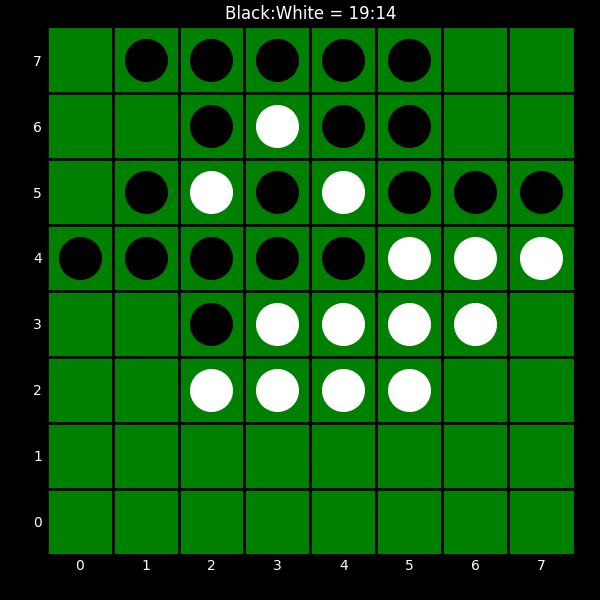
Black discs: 19
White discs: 14